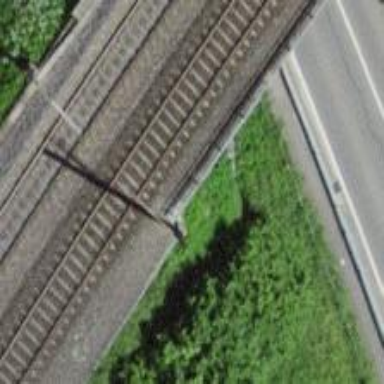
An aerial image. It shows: Single-track railway bridge with contact lines for electrification.